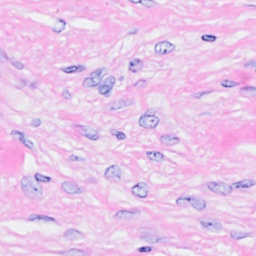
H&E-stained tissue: Breast